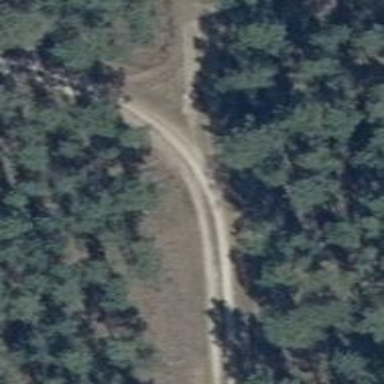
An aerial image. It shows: Gravel track of grade3 type.